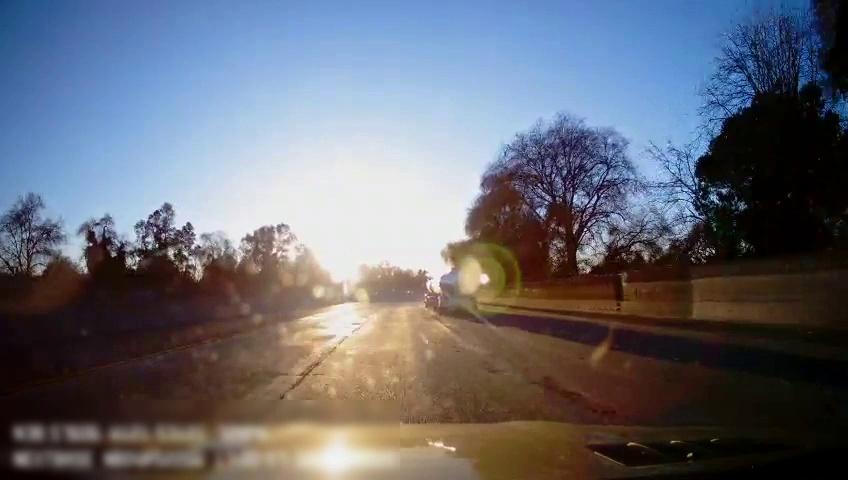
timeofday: Day
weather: Sunny
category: Drivable Space
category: Vehicles | Truck
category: Lanes | Current Lane
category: Lanes | Alternate Lane
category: Lanes | Alternate Lane